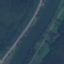
Land use / land cover: River